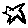
Label: star